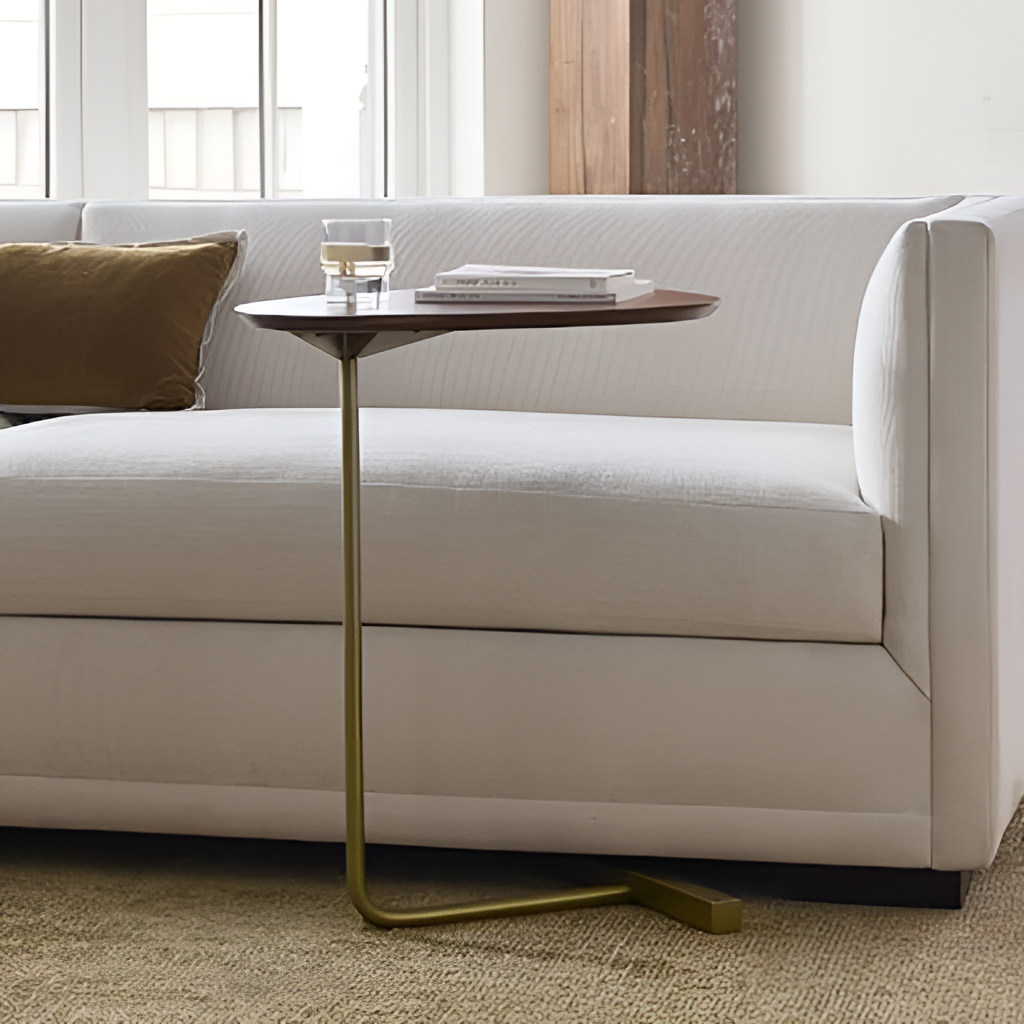
living room, fabric sectional sofa, carpet flooring, with textured pattern, contemporary, cream paint wallpaper, with solid pattern